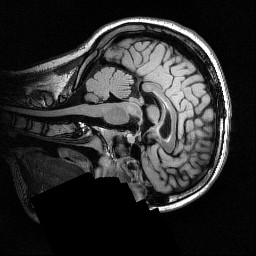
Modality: FLAIR
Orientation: sagittal
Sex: female
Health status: ill
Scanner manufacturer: siemens
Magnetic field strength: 3 T
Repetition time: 7 s
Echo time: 0.372 s